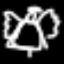
Label: angel